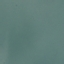
Land use / land cover class: SeaLake